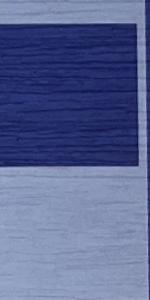
Label: Empty